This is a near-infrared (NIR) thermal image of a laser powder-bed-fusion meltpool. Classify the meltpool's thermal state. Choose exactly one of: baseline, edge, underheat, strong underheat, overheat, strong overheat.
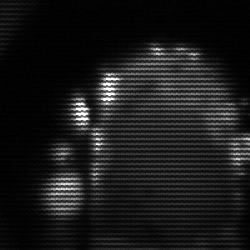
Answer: baseline